Field crop: maize
Growth stage: 1
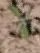
Species: atriplex